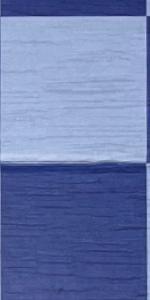
Label: Empty